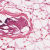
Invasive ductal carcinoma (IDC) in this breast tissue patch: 0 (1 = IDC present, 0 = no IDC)